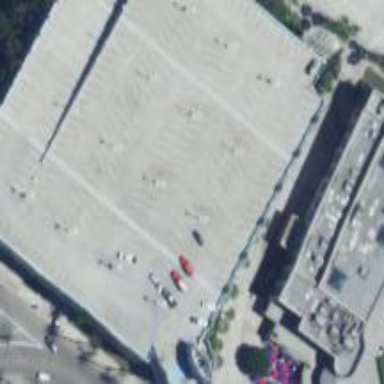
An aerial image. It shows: Multi-storey parking building.